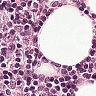
Metastatic tissue present: no